Chest X-ray:
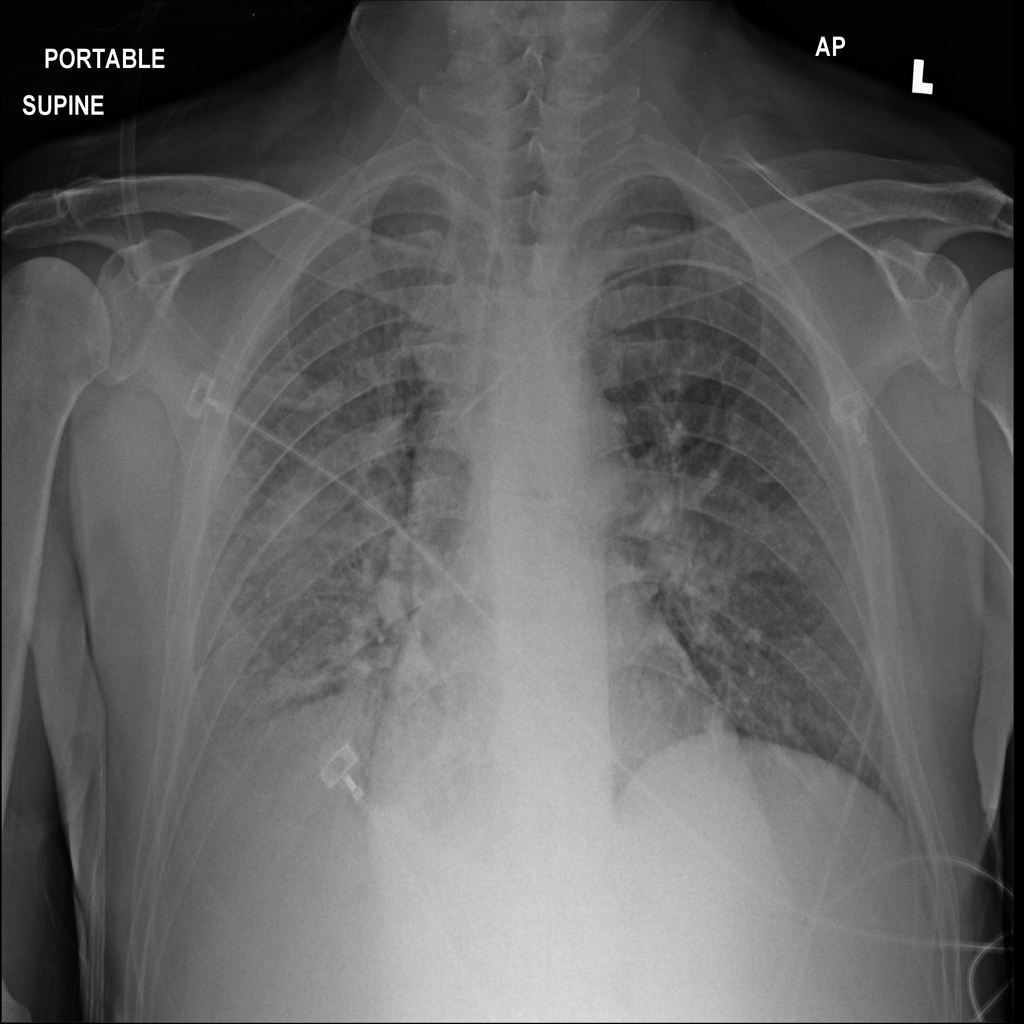
Findings: Consolidation, Effusion
No abnormal finding: no